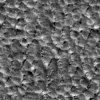
Atmospheric dust classification: not_dusty